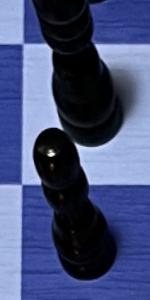
Label: Pawn_Black